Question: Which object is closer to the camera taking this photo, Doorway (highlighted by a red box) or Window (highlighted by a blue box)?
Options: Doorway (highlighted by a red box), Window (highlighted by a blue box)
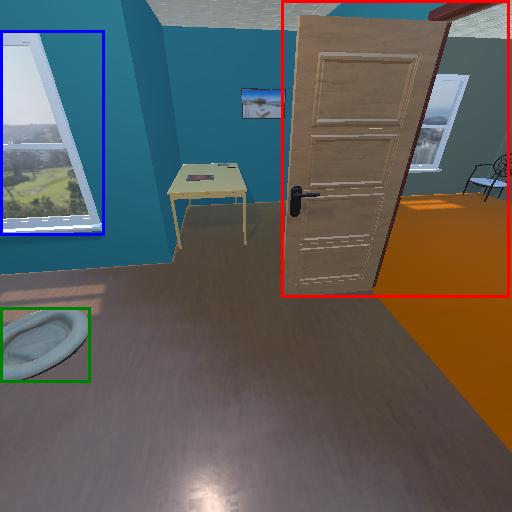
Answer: Doorway (highlighted by a red box)